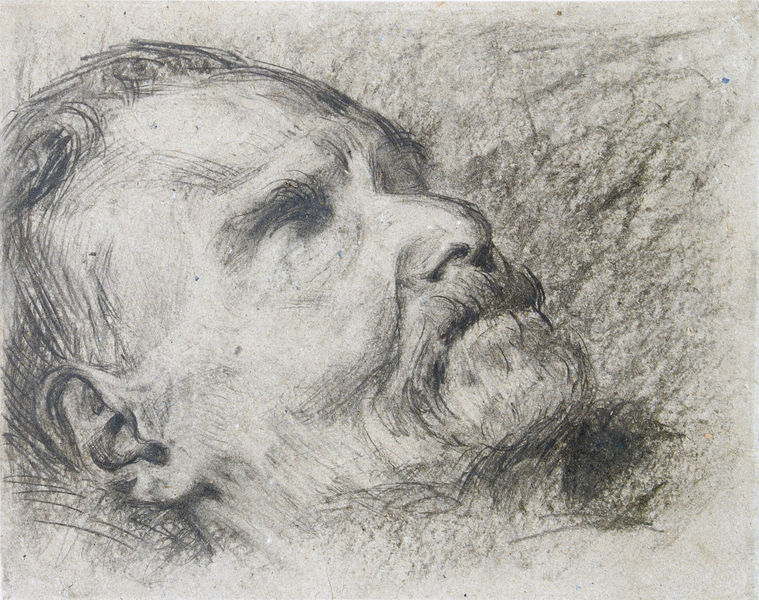
Titel: Kopf des Vaters auf dem Totenbett
Künstler: Franz Marc
Standort: München
Institution: Staatliche Graphische Sammlung
Schlagwörter: haut, kopf, mann, schatten, schlaf, weiß, grau, haar, kreide, mund, nase, ohr, profil, schwarz, skizze, stirn, zeichnung, alt, bart, schnurrbart, augen, falten, gesicht, leiche, tod, tot, toter, trauer, portrait, porträt, signatur, figur, haare, augenbrauen, kinn, lippen, ohren, wangen, papier, liegen, schlafen, studie, grafik, graphik, sepia, brauen, liegend, schnauzer, geschlossen, lider, knochen, alter, blind, kohle, leblos, druck, schwarzweiss, schraffur, schraffuren, lithografie, bleistift, nietzsche, strähne, wangenknochen, schläfen, totenbett, gesichtsausdruck, liegt, nasenflügel, totenmaske, zeichung, sterbebett, silberstift, sterbemaske, totenbild, totenporträt, retusche, mann zeichnung